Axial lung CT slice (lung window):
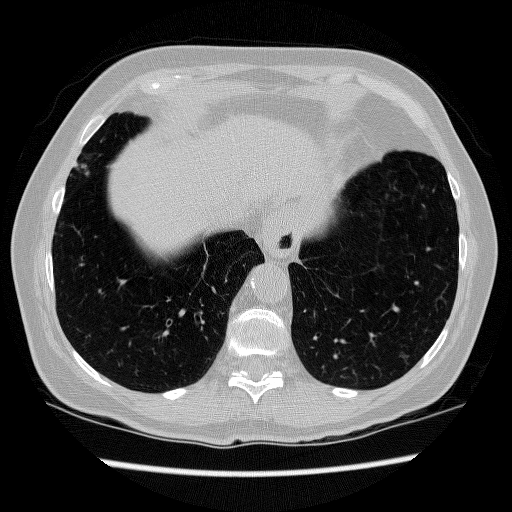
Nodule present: yes
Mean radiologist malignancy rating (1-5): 3